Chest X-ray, PA view. Patient: 45 years old, sex M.
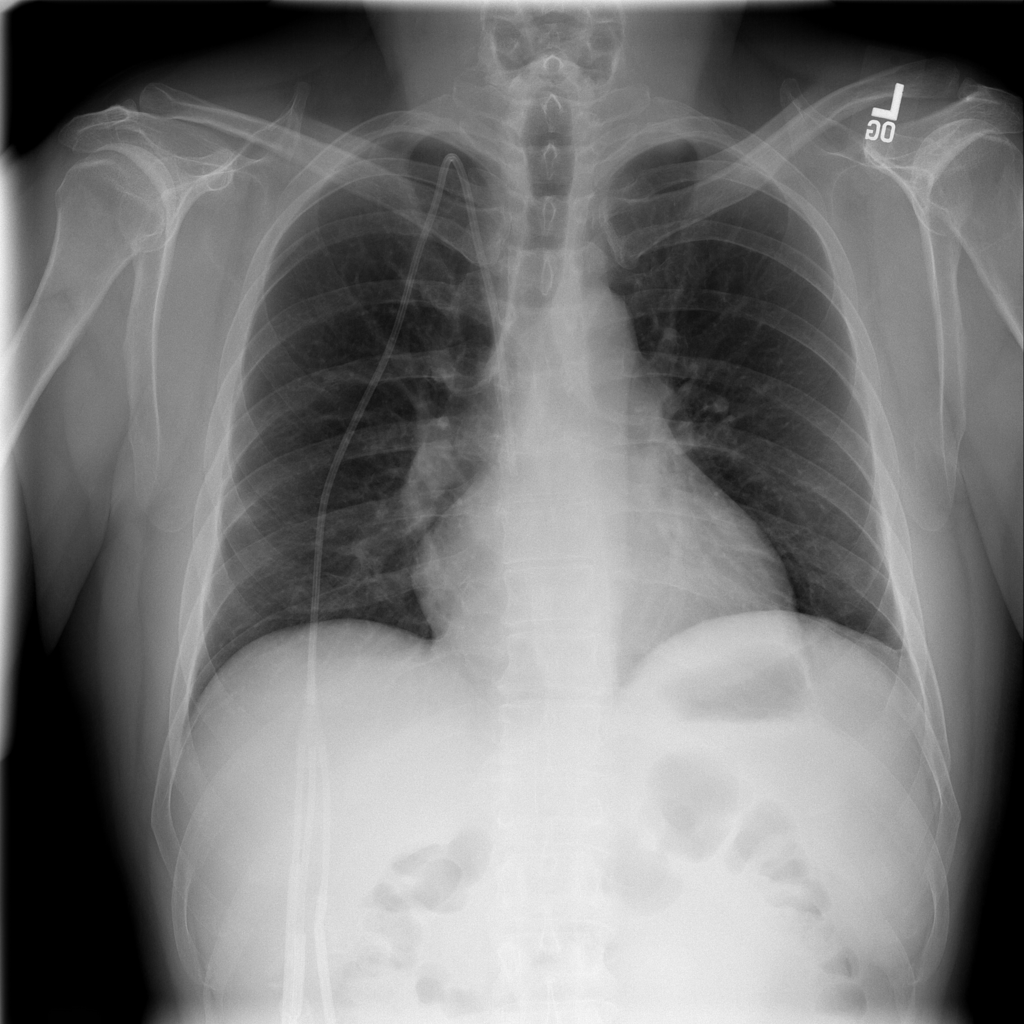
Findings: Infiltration